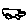
Label: car